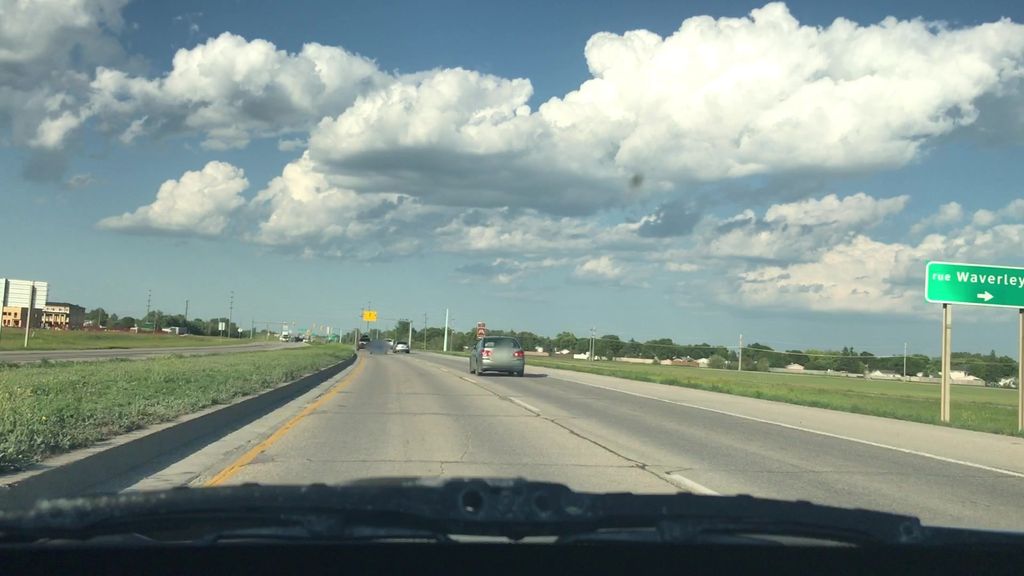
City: winnipeg